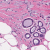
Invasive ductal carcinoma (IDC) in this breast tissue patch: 0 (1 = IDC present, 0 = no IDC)